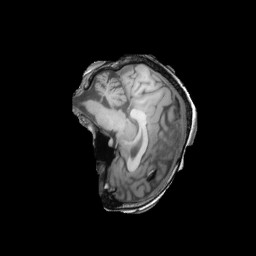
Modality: T1w
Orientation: sagittal
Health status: ill
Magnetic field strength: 3 T